Question: ## What I want to Achieve:
A seen in the below screenshot there is a label with a hole number, I want to create a circle around this label,how would I go about achieving this?

Now my assumption is that to achieve this I will need to create a custom renderer and override the Label class but from there I'm not sure how I would draw the circle and achieve the expected results.
Any guidance and assistance would be greatly appreciated.
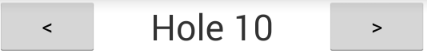
Answer: On the following link you will find the code and video for a (half way down the page).
<URL>
If you create this within your project you can then do the following to create your :-
*) as the outer control.
*) Create a as a of the to create your circle - You could either specify fixed width/height on the grid outer control to know what value to specify the 's property, or alternatively hook into the event handler to set the values.
*) Create a control also as a child of the control, and center the position of it.
You can then create your text in a within a and then add the above in to create the effect you desire.